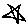
Label: star